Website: lowes
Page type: stored-credit-cards
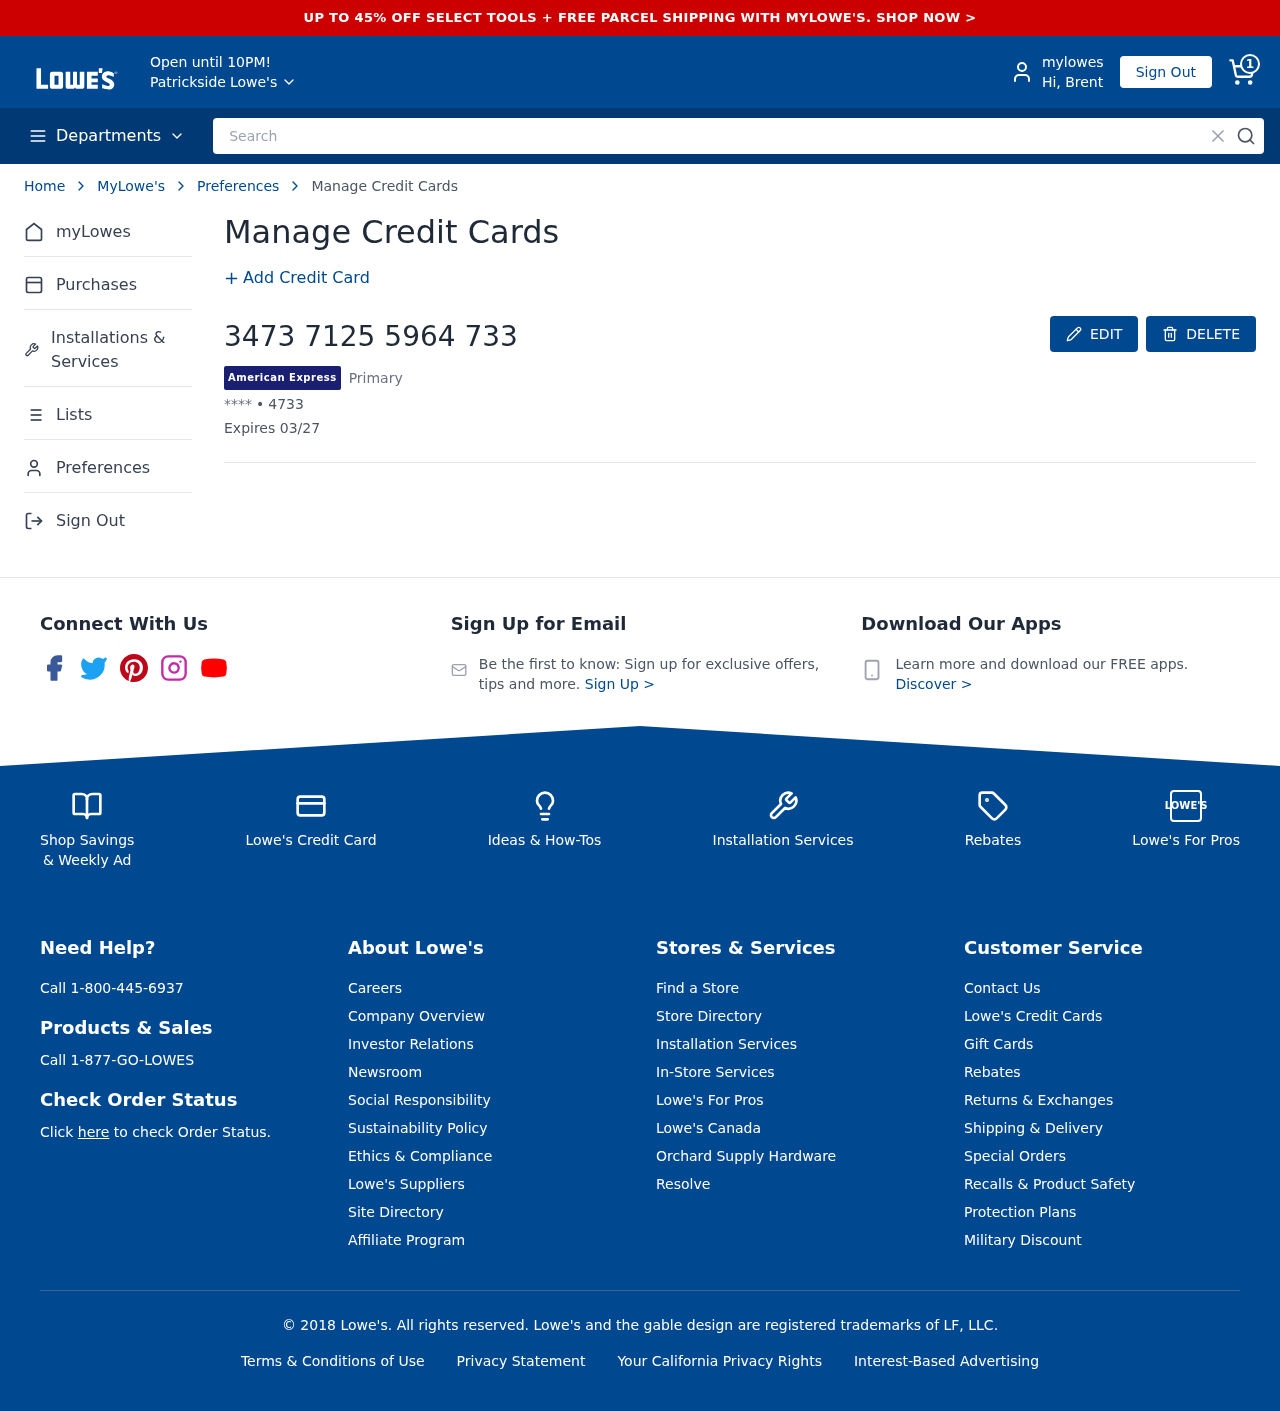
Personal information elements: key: PII_CARD_EXPIRY
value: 03/27
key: PII_CARD_LAST4
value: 4733
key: PII_CARD_NUMBER
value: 3473 7125 5964 733
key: PII_CARD_TYPE
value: American Express
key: PII_CITY
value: Patrickside
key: PII_FIRSTNAME
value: Brent
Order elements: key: ORDER_NUM_ITEMS
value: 1
Search elements: key: HEADER_SEARCH
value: Search